Field crop: maize
Growth stage: 2
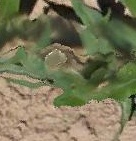
Species: maize